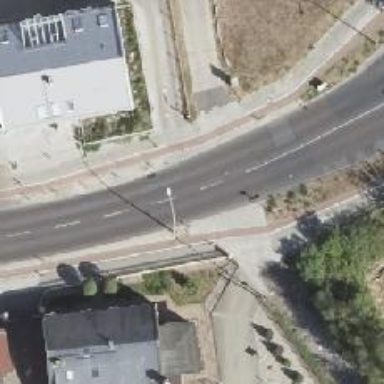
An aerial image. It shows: Secondary road with asphalt surface and sidewalks on both sides.